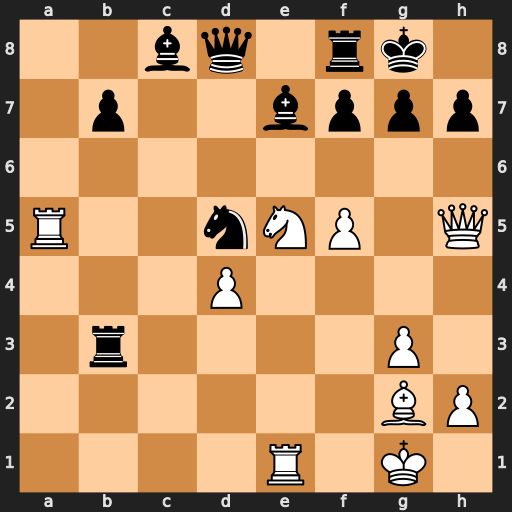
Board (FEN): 2bq1rk1/1p2bppp/8/R2nNP1Q/3P4/1r4P1/6BP/4R1K1
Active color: w
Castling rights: -
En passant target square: -
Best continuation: Bxd5 Be6 fxe6